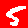
Digit: 5